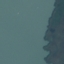
Land use / land cover: SeaLake